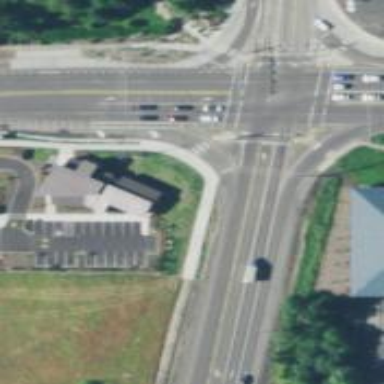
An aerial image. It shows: Primary link road with asphalt surface.